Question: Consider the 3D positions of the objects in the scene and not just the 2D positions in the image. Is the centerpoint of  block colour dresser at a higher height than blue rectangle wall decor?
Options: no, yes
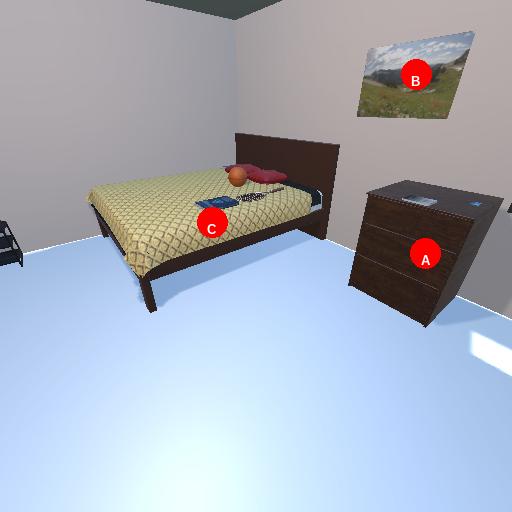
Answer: no